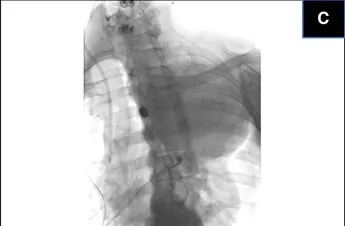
(C) Administration of a 13 mm barium tablet, trapped at the level T5 (level of oesophageal compression by the aortic aneurysm).
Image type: radiology (x_ray)